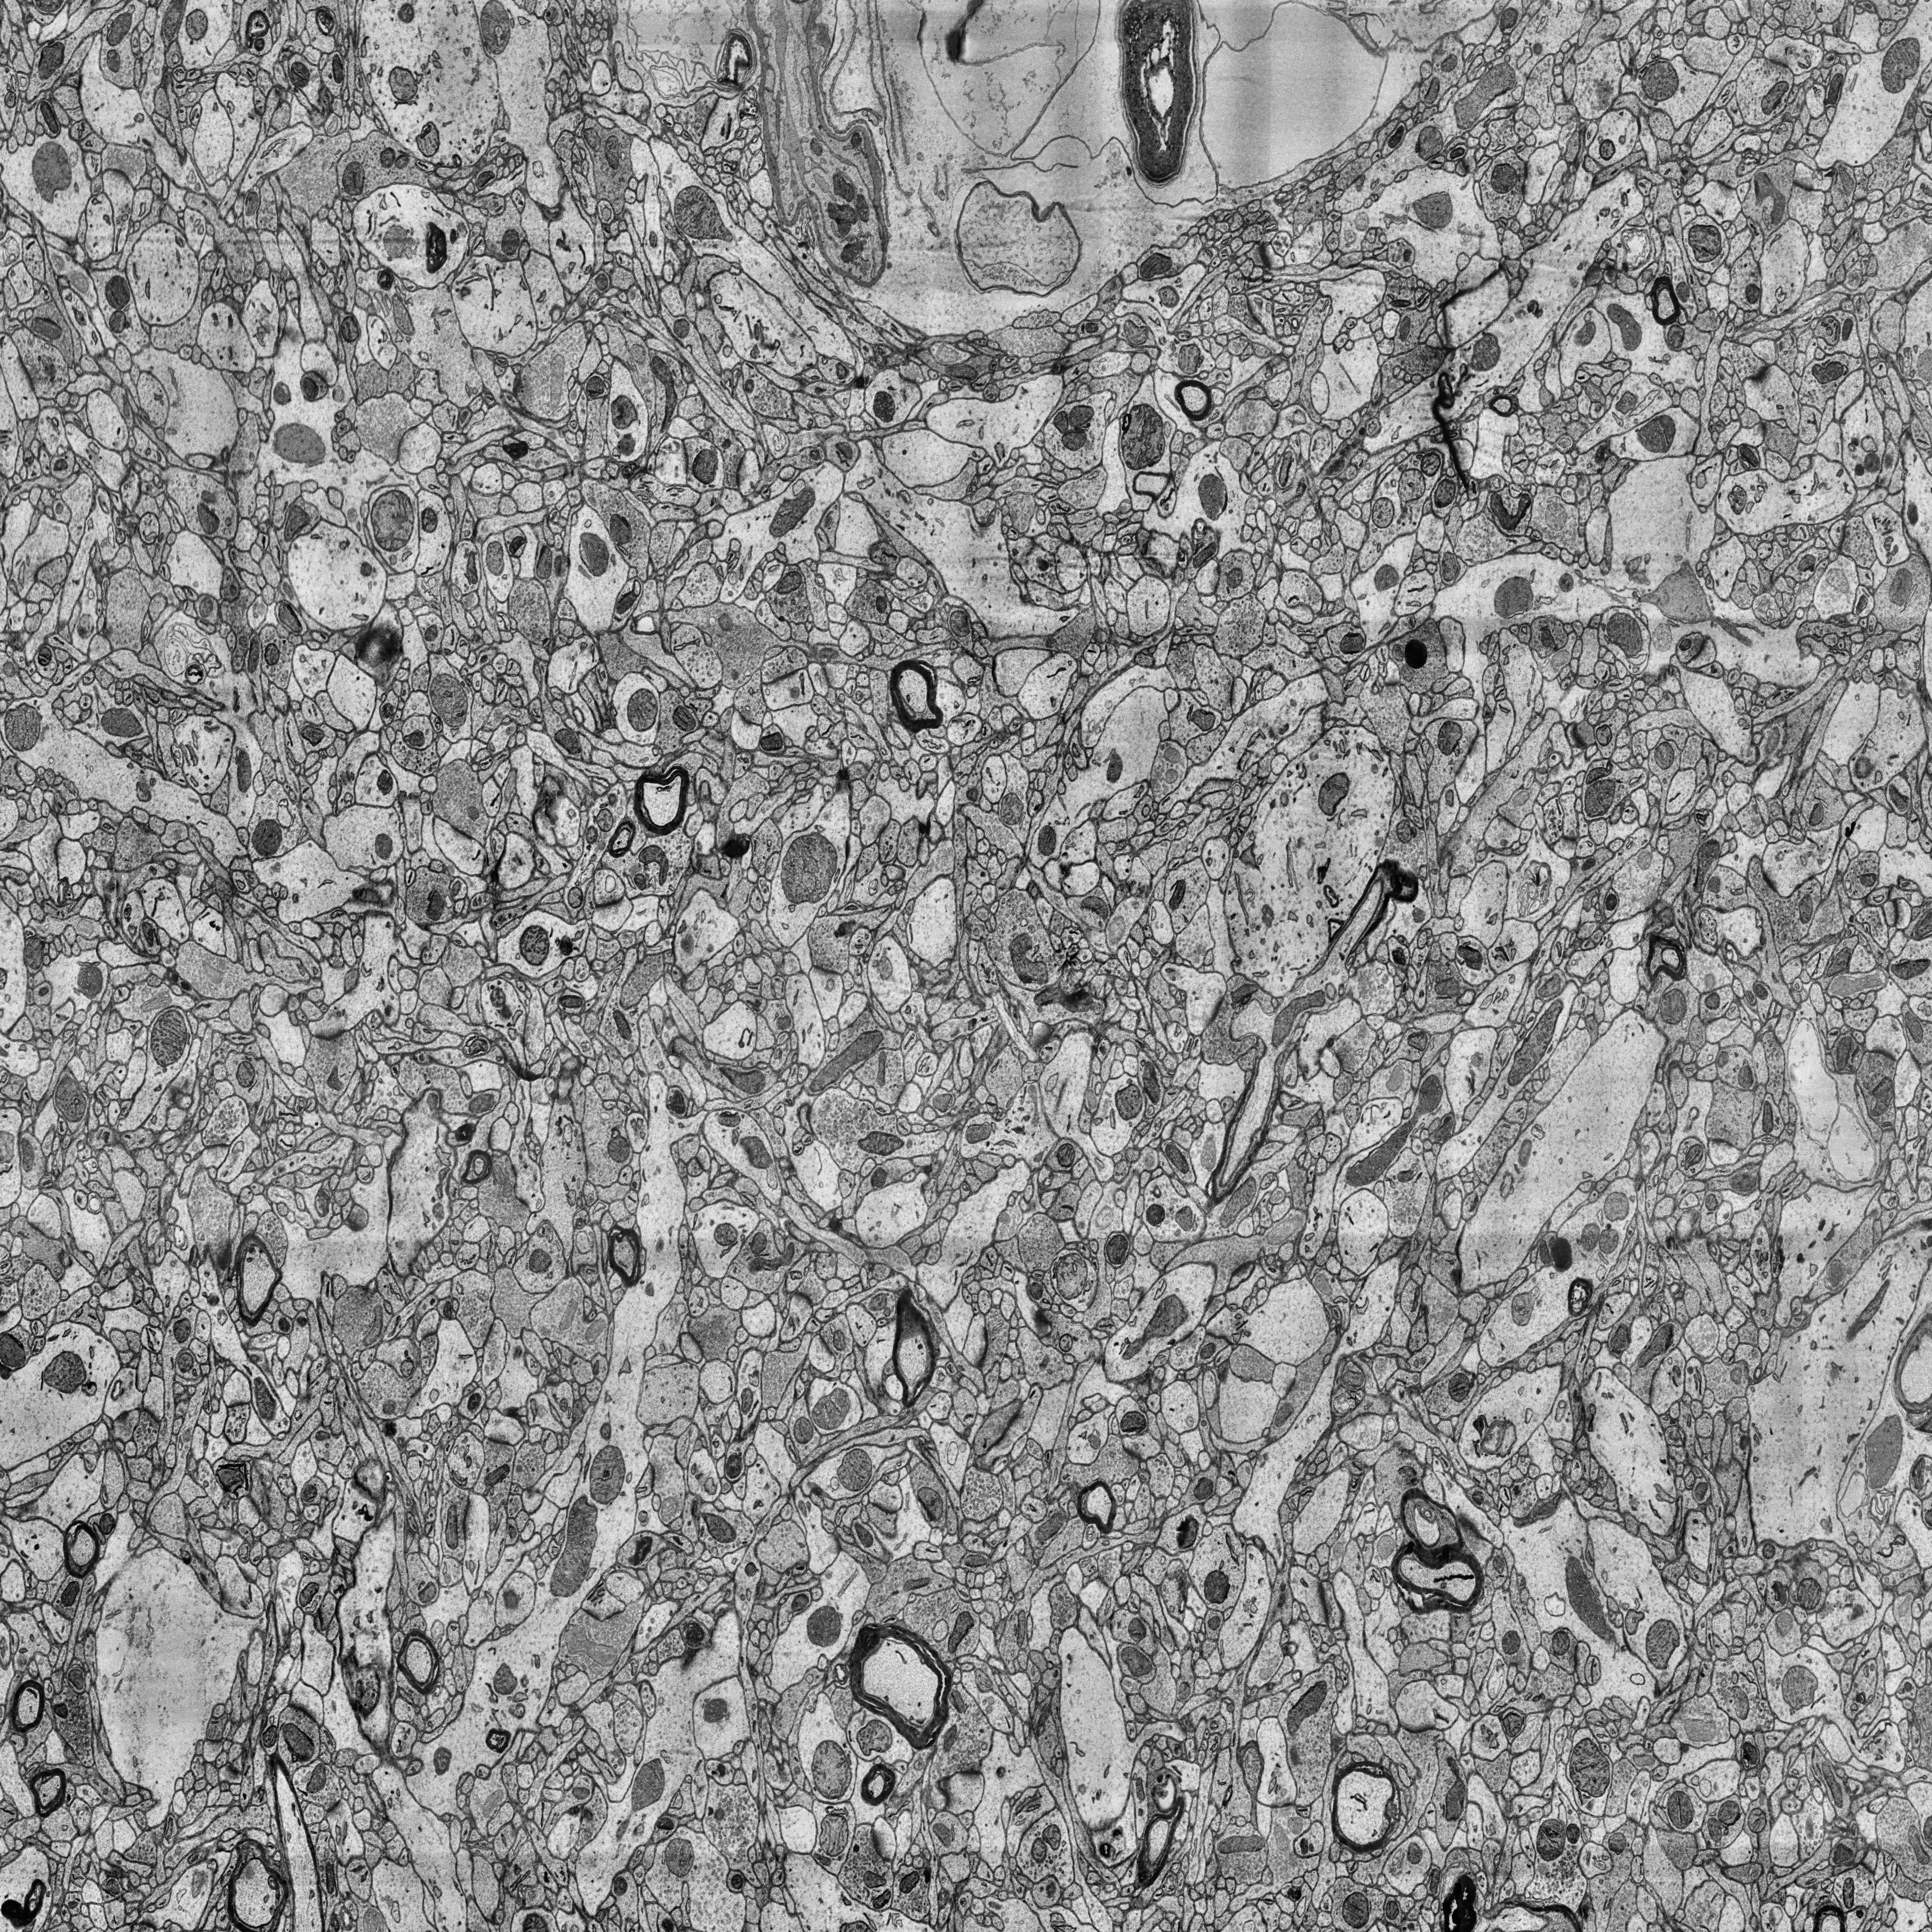
Electron microscopy slice of human cortex tissue
Slice depth (z): 57
Mitochondria instances in slice: 484